Interaction volume radius: 5 \u00c5
Interaction volume height: 10 \u00c5
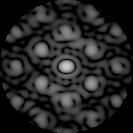
Disorder parameter: 0.3898